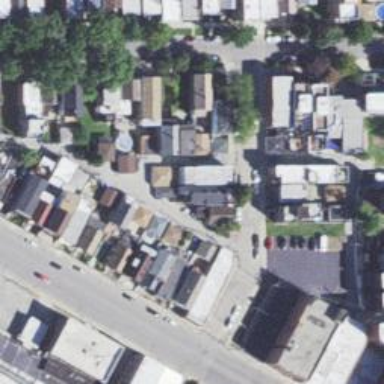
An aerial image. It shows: Alley classified as service road.